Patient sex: M
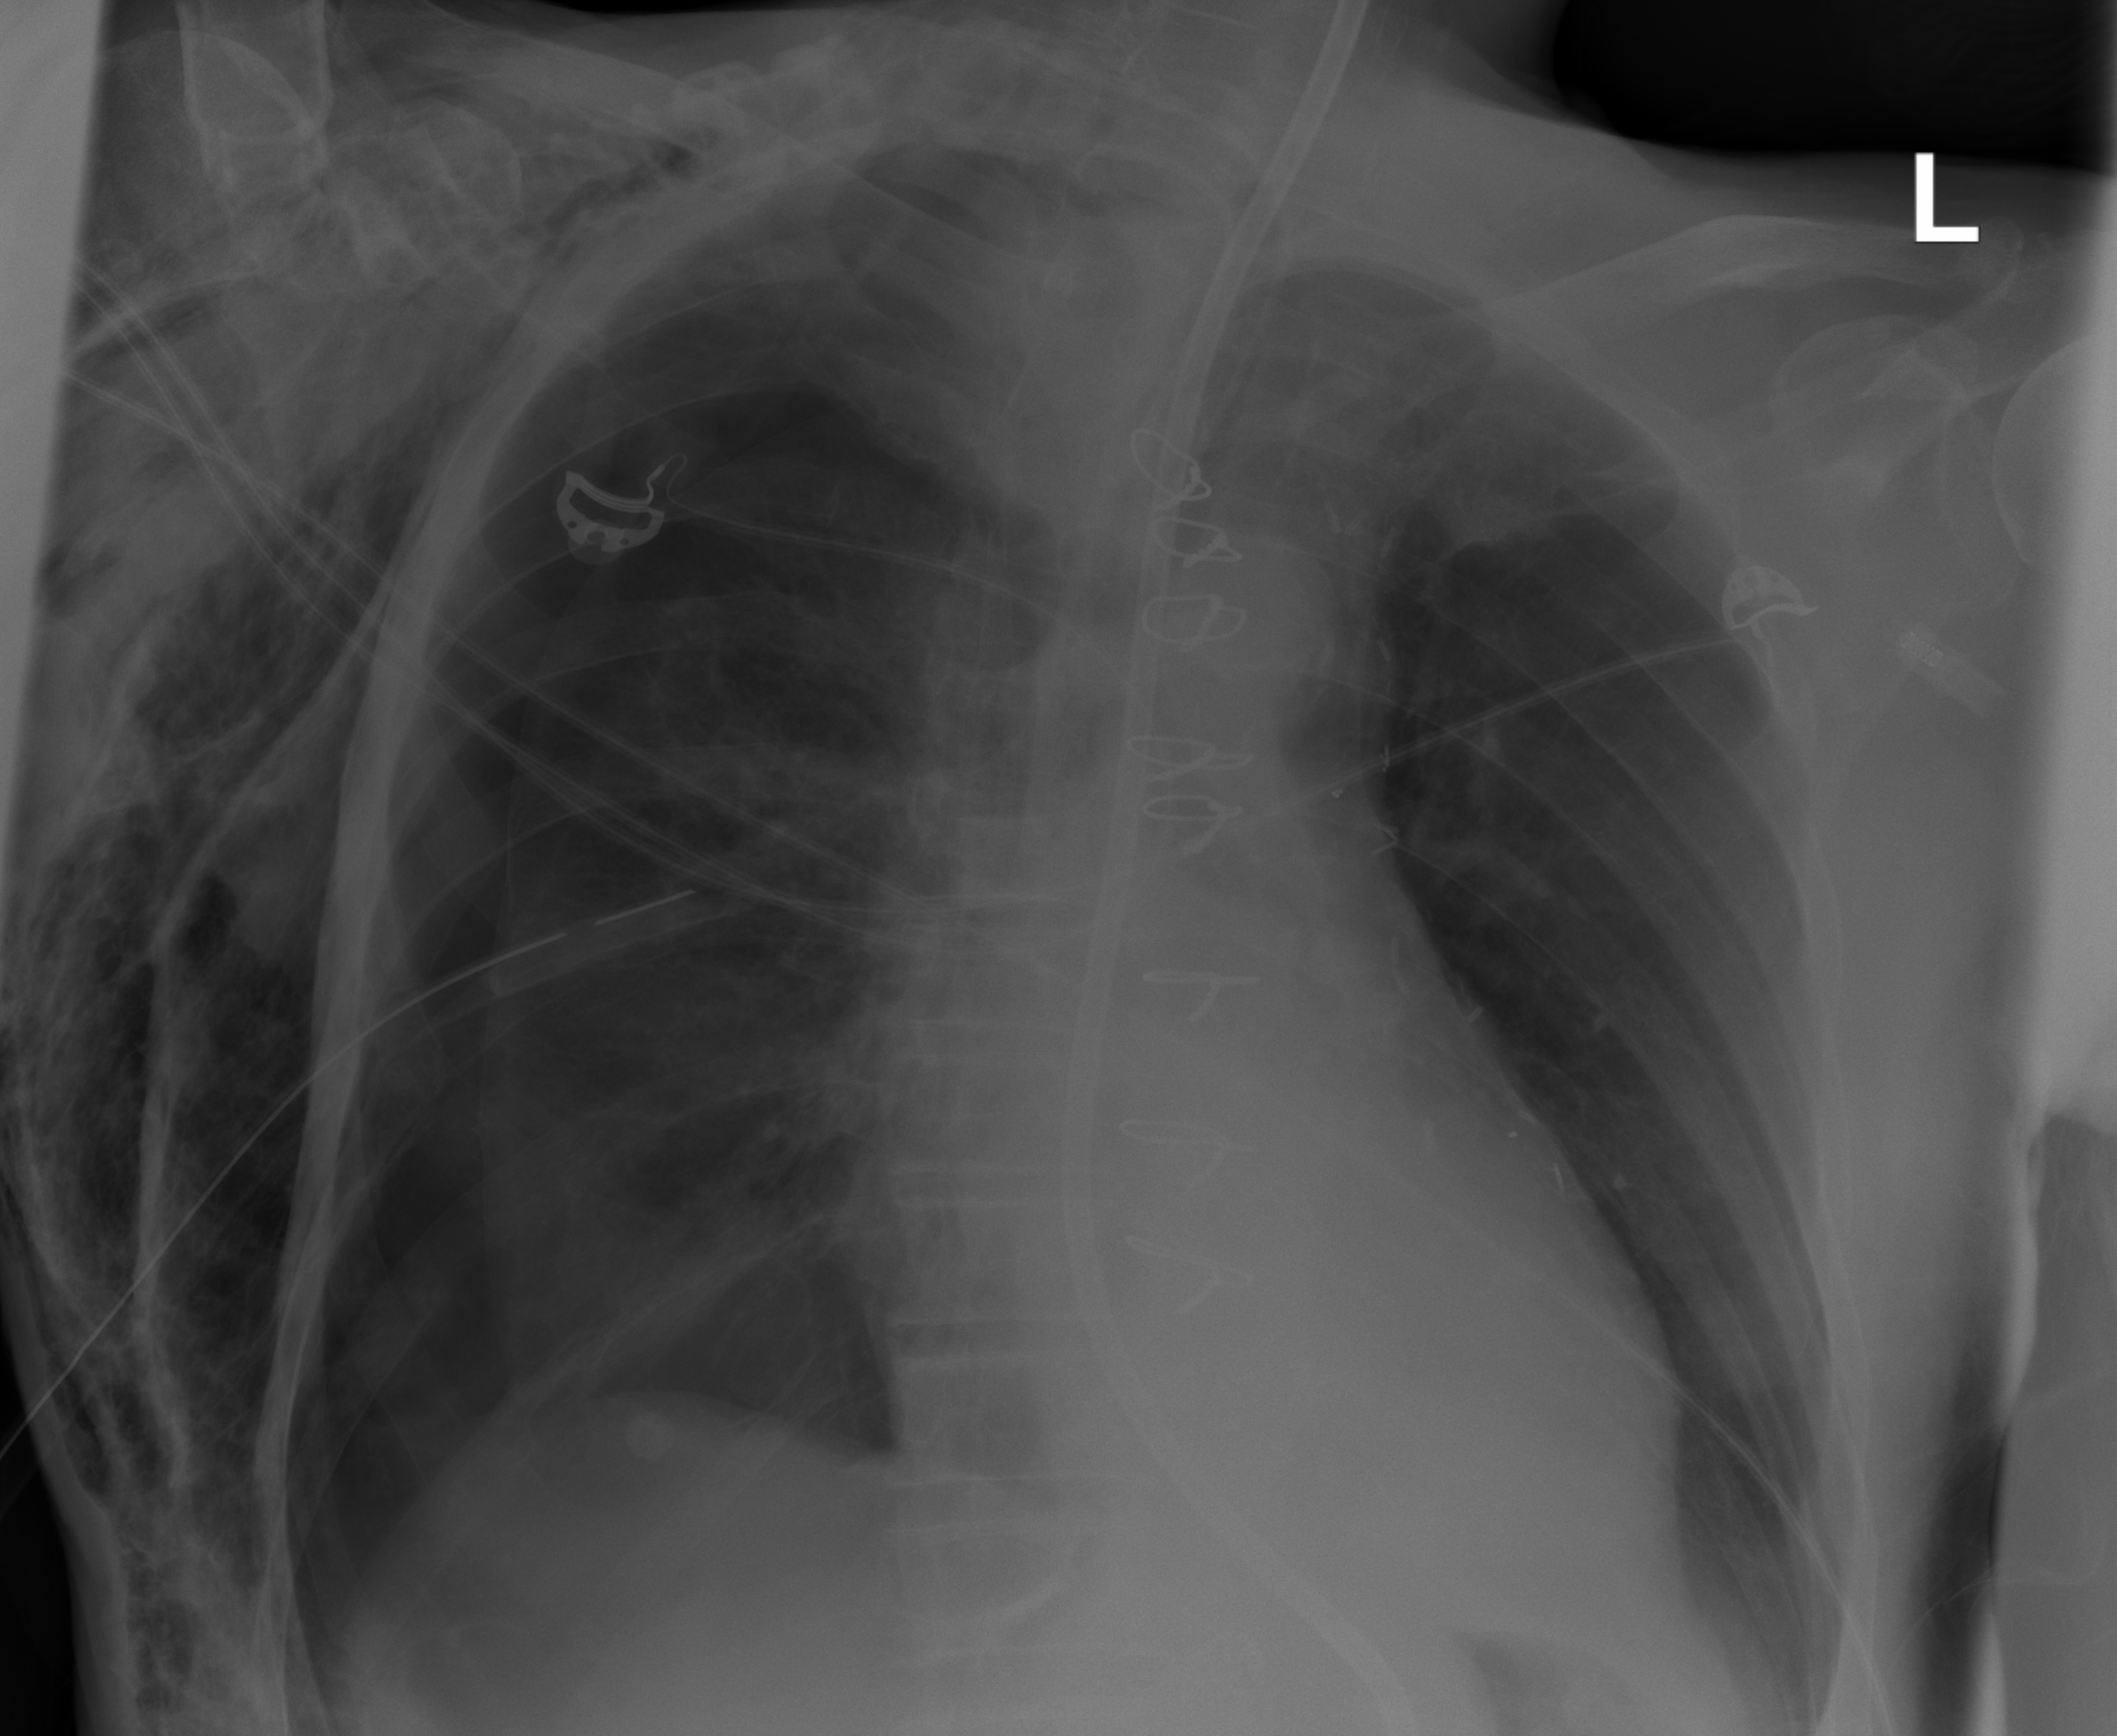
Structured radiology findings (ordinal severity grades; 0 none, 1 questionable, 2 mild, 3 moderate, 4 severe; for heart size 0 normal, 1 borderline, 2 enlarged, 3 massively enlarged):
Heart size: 0
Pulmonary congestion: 0
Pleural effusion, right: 2
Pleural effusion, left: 2
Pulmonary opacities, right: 0
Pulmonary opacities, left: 0
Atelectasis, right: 2
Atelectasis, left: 2